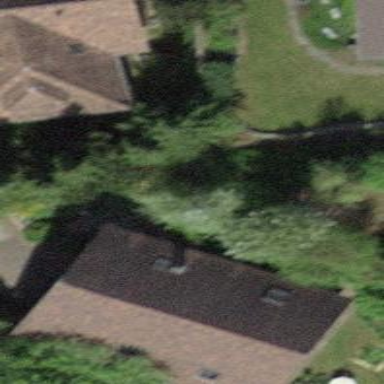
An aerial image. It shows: Simple and straightforward house.